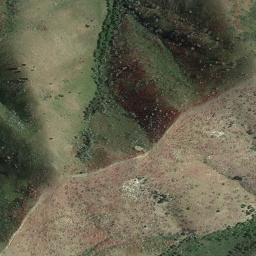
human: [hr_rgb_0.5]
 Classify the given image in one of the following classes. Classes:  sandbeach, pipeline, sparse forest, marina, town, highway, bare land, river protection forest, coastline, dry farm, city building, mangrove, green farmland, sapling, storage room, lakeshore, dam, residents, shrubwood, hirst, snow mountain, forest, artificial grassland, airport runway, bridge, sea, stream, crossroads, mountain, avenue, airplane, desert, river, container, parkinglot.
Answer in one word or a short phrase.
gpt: mountain